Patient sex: M
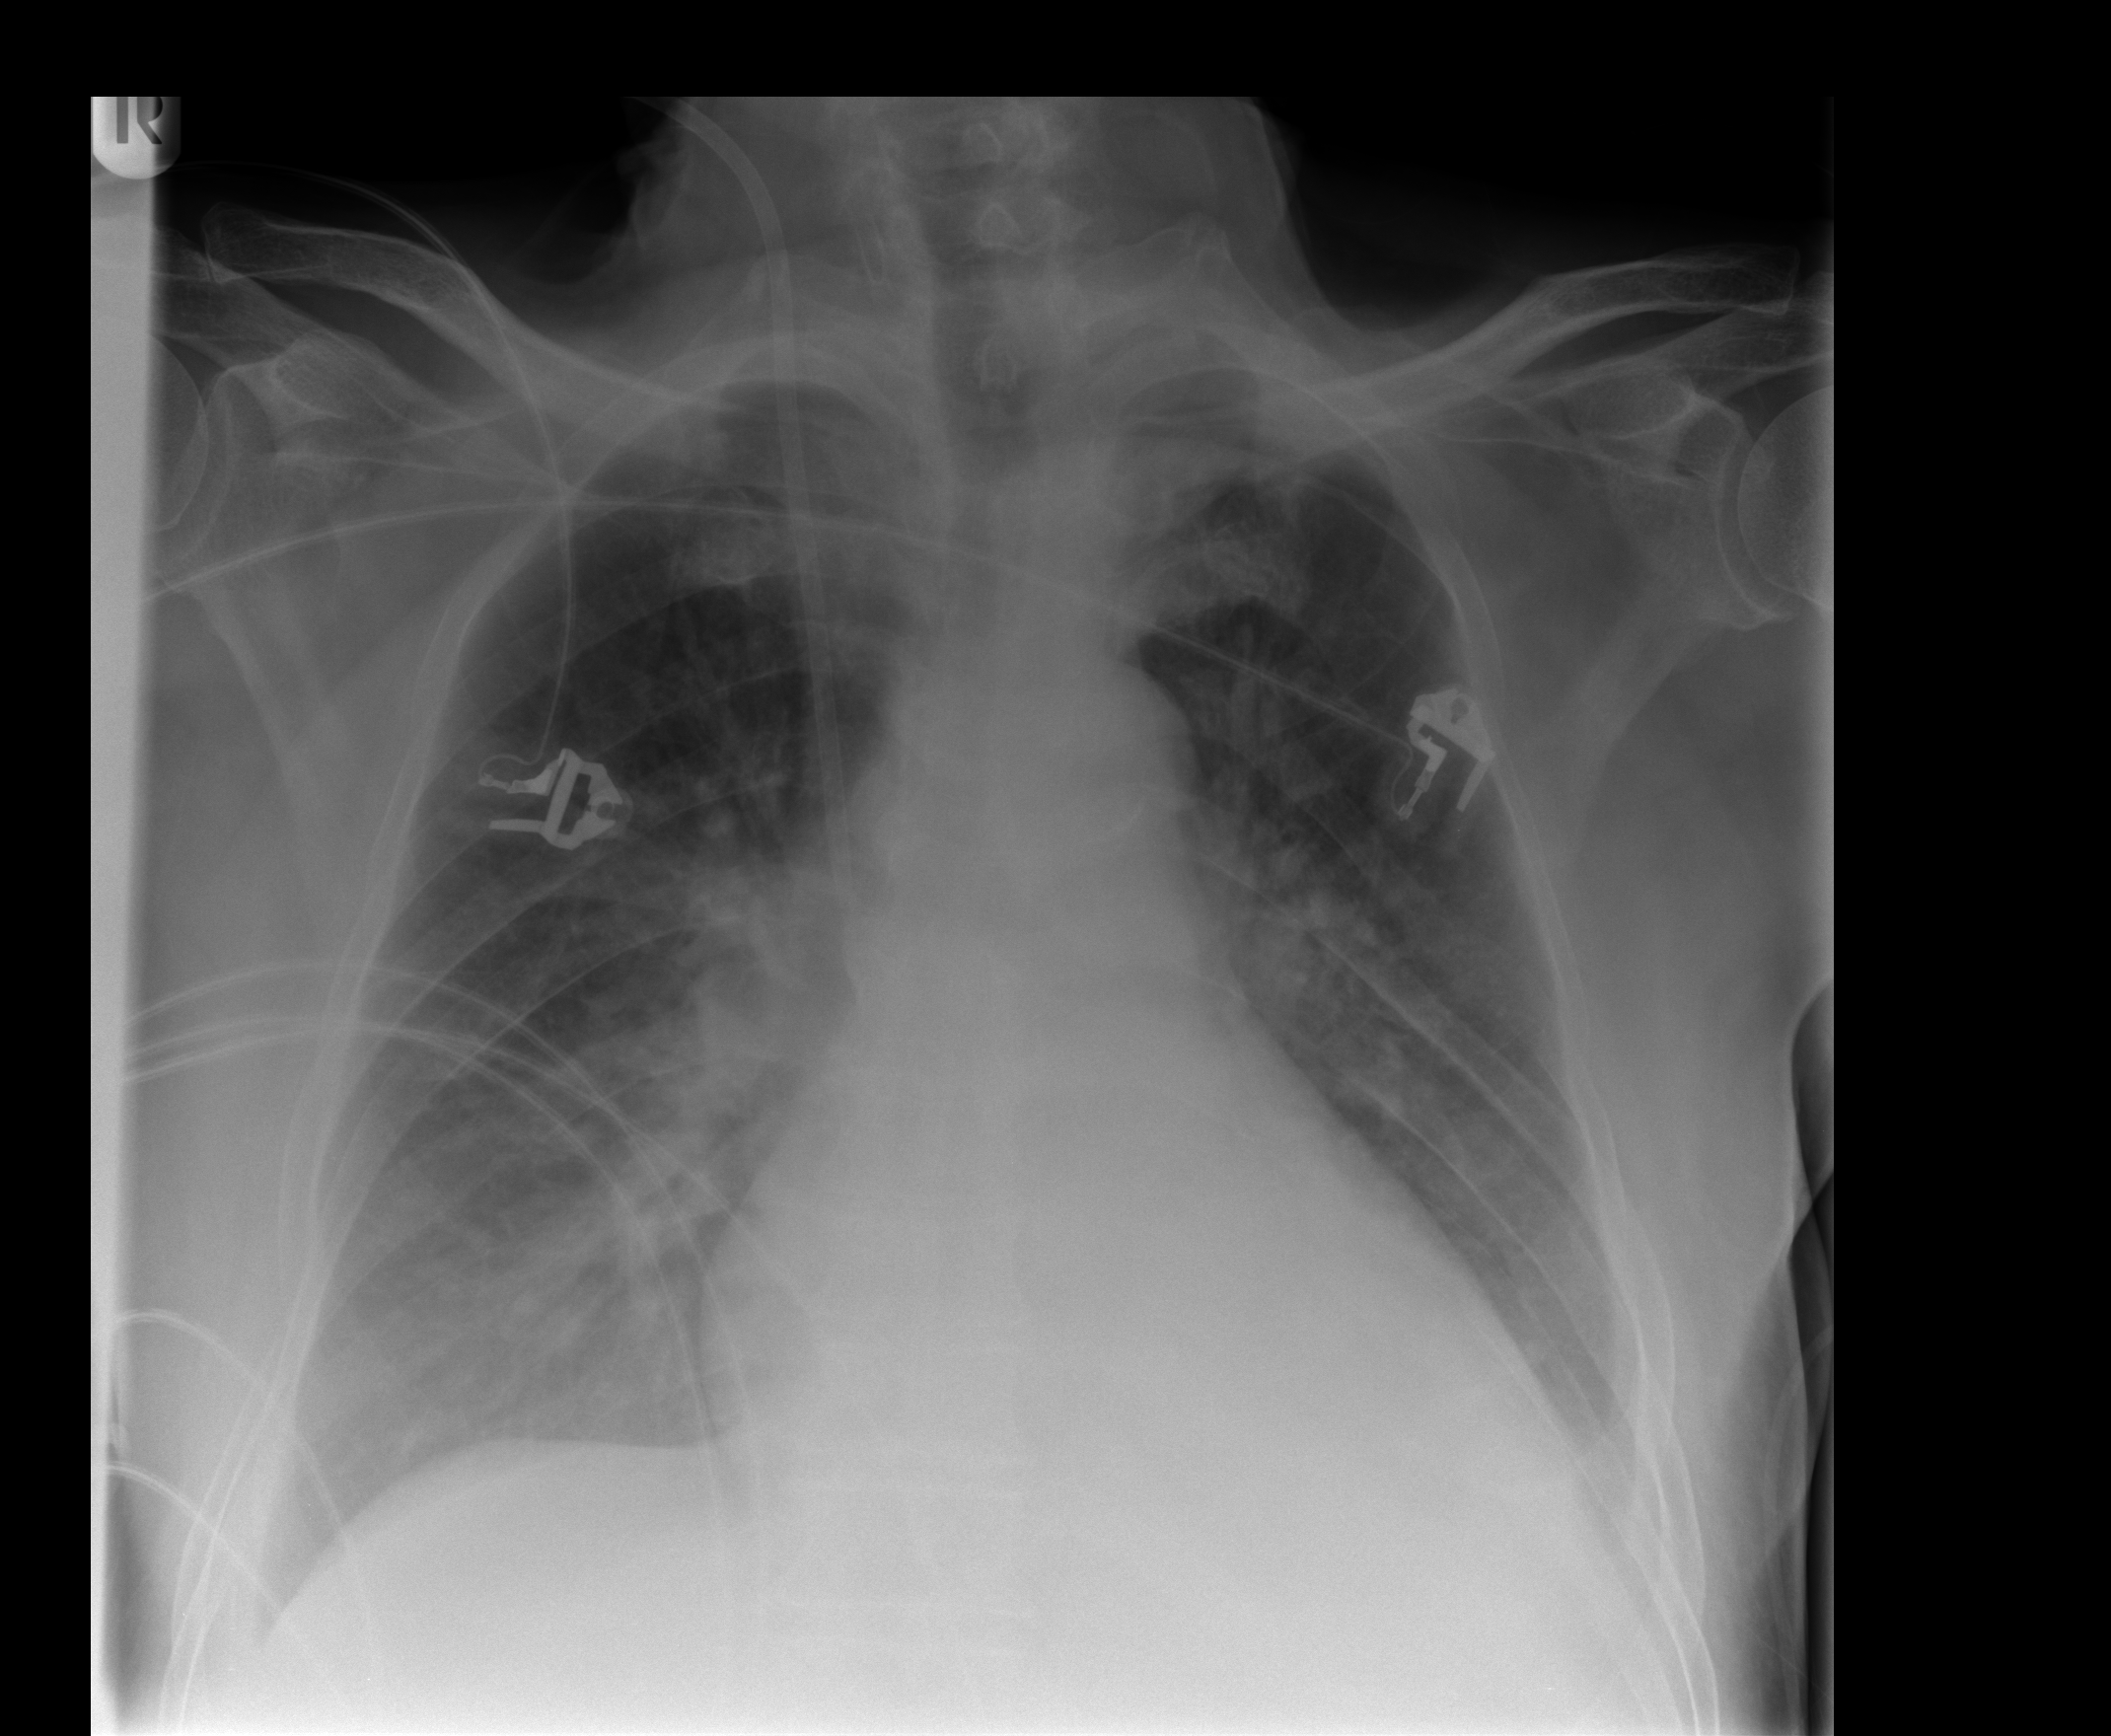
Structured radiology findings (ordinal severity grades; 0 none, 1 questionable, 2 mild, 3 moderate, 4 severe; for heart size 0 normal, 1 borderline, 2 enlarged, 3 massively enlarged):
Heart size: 2
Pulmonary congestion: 2
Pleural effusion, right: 2
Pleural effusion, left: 1
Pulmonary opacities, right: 1
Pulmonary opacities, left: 0
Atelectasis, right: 2
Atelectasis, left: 2